Field crop: maize
Growth stage: 2
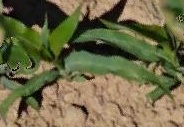
Species: maize